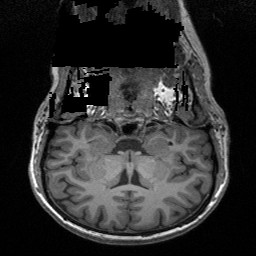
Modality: T1w
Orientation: sagittal